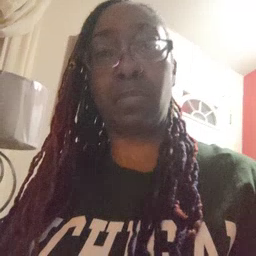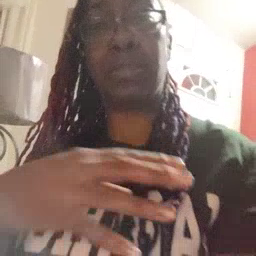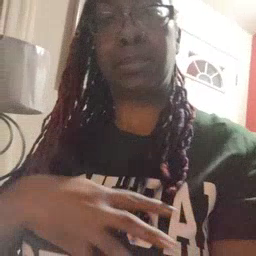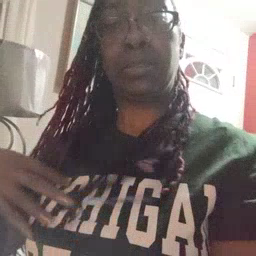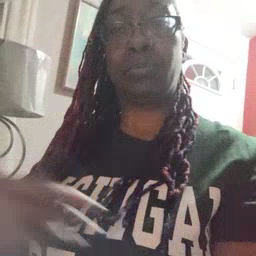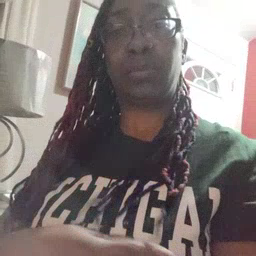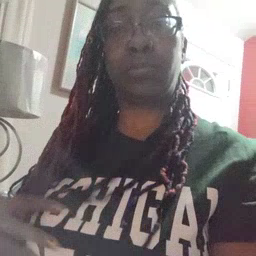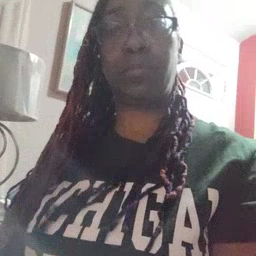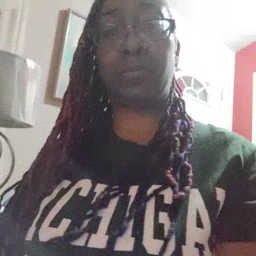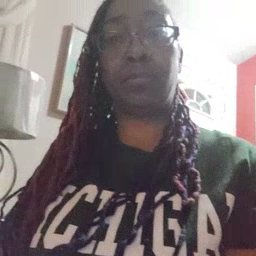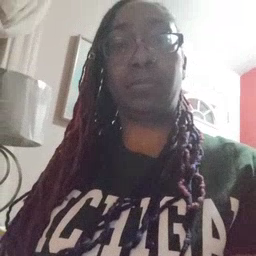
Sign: zebra